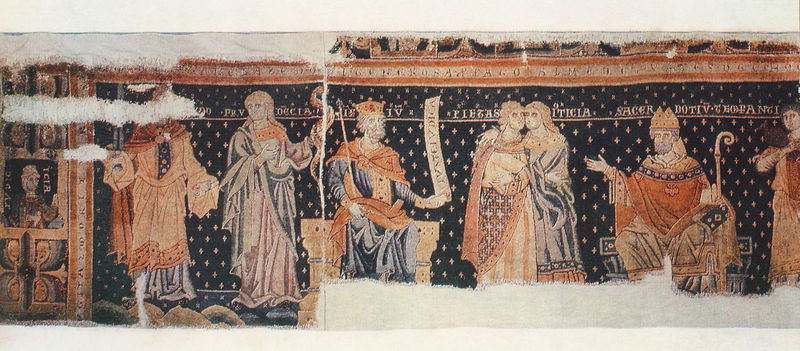
Titel: Quedlinburger Knüpfteppich
Institution: Quedlinburg, Domschatz
Schlagwörter: blau, mann, umhang, weiß, frauen, menschen, frau, kleid, männer, rot, teppich, bart, rahmen, stoff, paar, krone, schrift, stab, bischof, könig, thron, pärchen, sterne, text, schlange, arzt, kreuze, mitra, schriftrolle, fresko, textil, szenen, mittelalterlich, gewandfalten, insignien, zepter, latein, beschriftet, schriftband, beschädigt, bischofsstab, schadstellen, bischo, bischoph, schrfitband, krezue